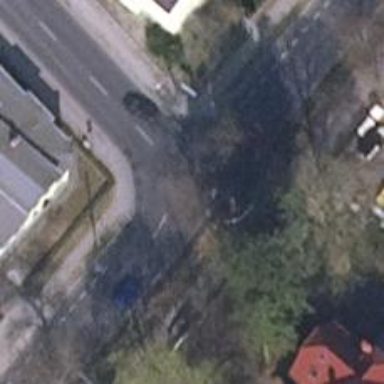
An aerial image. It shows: Secondary road with asphalt surface and sidewalks on both sides.